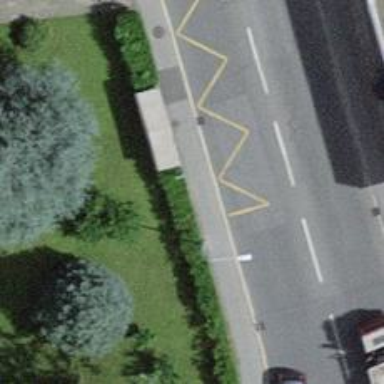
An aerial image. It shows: Bus stop with platform for public transport.